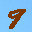
Label: 9